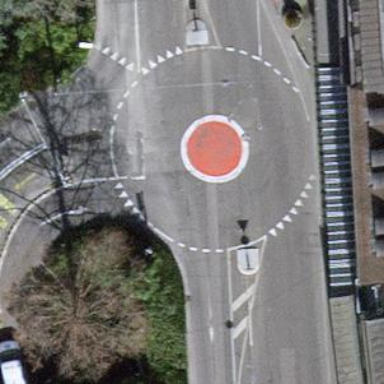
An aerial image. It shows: Mini roundabout on the road.